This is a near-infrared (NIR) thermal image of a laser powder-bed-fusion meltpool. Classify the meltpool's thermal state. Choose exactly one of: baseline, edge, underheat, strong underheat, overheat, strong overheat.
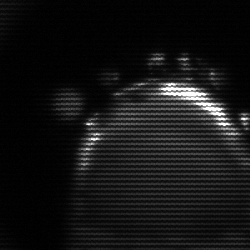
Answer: edge